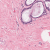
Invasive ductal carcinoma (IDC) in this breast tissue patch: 0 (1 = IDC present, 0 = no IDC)